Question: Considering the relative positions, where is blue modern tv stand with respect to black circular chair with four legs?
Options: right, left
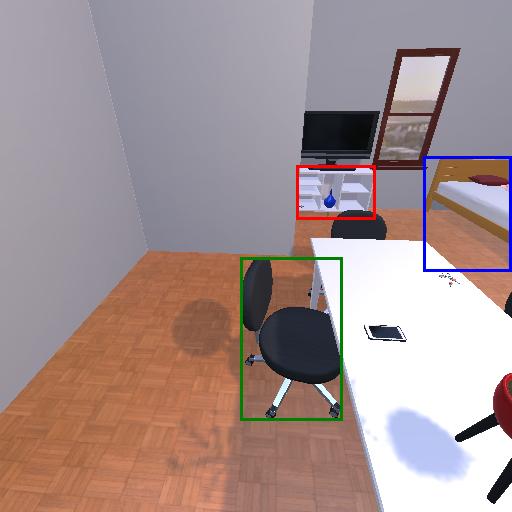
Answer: right